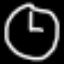
Label: clock